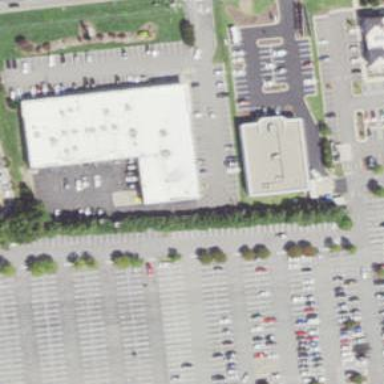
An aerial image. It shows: Retail building.